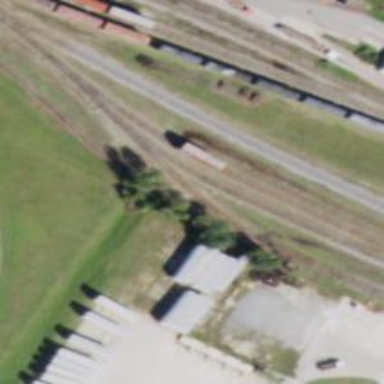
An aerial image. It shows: Railway spur service.